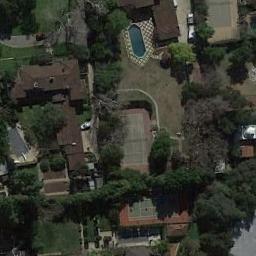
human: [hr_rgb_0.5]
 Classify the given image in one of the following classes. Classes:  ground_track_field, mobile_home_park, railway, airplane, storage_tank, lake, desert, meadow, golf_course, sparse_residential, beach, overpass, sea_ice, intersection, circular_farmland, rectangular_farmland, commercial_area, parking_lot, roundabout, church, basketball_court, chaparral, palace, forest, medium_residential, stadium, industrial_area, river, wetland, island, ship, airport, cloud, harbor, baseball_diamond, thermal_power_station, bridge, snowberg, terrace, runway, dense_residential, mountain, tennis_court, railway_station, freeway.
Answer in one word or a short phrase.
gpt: tennis_court